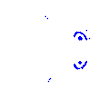
Particle: kaon